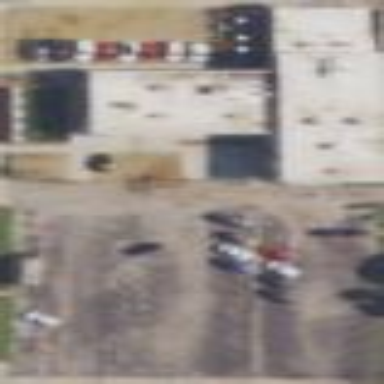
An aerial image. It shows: Commercial area containing car repair shop.